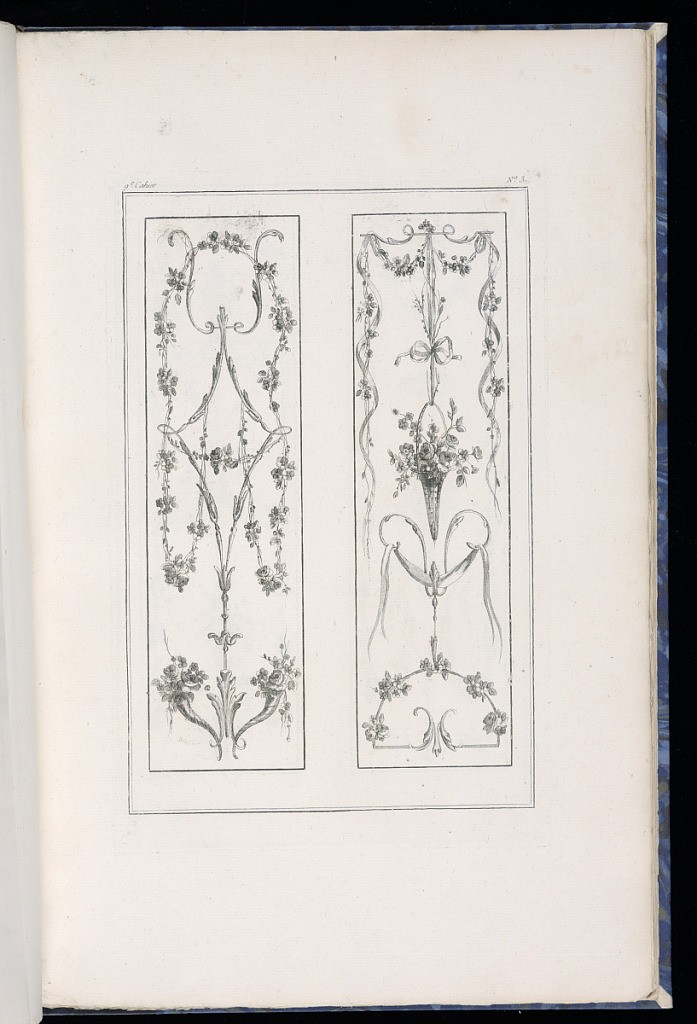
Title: Decorative Panel Designs
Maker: Pierre Ranson, French, 1736–1786
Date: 1777–79
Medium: Etching on paper
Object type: Print
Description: Design for two rectangular decorative panels featuring arabesque motifs including scrolling acanthus leaves (rinceaux), flowers, festoons of flowers, ribbons, basket, cornucopia, and fleurons. The plate is numbered.